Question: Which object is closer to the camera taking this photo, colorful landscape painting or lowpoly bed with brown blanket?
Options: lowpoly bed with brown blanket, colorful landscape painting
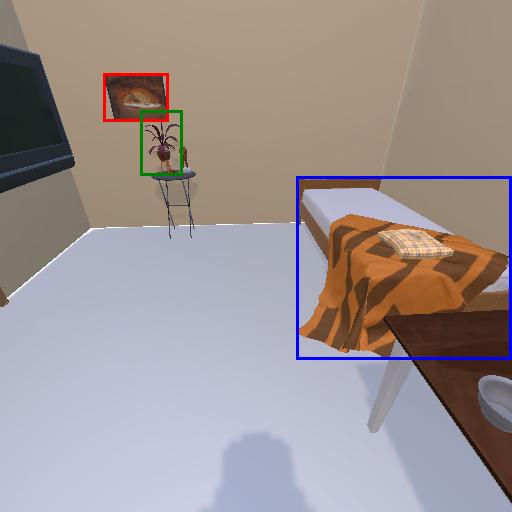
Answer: lowpoly bed with brown blanket